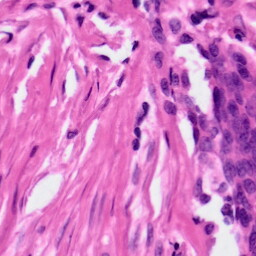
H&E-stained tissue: Ovarian